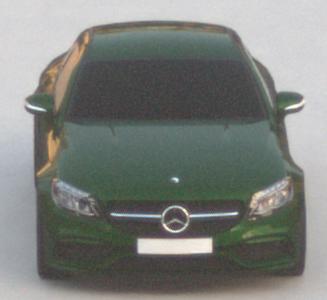
Make: Mercedes-Benz
Model: C 43 AMG
Detailed model: C-Class (205) AMG Limousine
Model produced from: 2016/10
Model produced until: 2018/04
Doors: 4
Color: green
Road condition: dry road
Daytime: sunrise or sunset
Contrast: low contrast